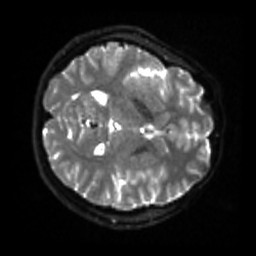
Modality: sbref
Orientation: axial
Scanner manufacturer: siemens
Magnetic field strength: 3 T
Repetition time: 4 s
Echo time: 0.0594 s